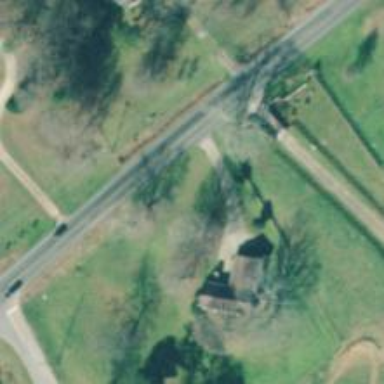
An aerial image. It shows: Driveway.